Question: When updating my app for iOS7, the UI is appearing inside the status bar area. See "About Us" and the search button in the below image.

In iOS6, it starts in the correct place below the status bar. Note that I created this UI programmatically, not from a storyboard.
I found the below solution and put it in my view controller but it is not working:
'''
if ([self respondsToSelector:@selector(edgesForExtendedLayout)])
{
self.edgesForExtendedLayout = UIRectEdgeNone;
}
'''
My 'rootViewController' is tab bar i also tried the following without luck:
'''
if ([self respondsToSelector:@selector(edgesForExtendedLayout)])
{
self.tabBarController.edgesForExtendedLayout = UIRectEdgeNone;
}
'''
In my other storyboard app I was able to just deselect under bottom bar and under top bar. What can I do to achieve the same effect without storyboards?
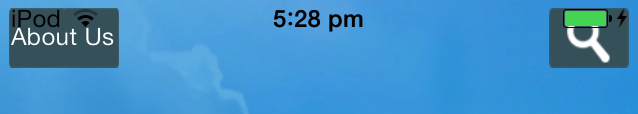
Answer: This is cross-posted from <URL>, but here is the full rundown on status bars, navigation bars, and container view controllers on iOS 7:
1. There is no way to preserve the iOS 6 style status bar layout. The status bar will always overlap your application on iOS 7
2. Do not confuse status bar appearance with status bar layout. The appearance (light or default) does not affect how the status bar is laid out (frame/height/overlap). It is important to note as well that the system status bar no longer has any background color. When the API refers to UIStatusBarStyleLightContent, they mean white text on a clear background. UIStatusBarStyleDefault is black text on a clear background.
3. Status bar appearance is controlled along one of two mutually-exclusive basis paths: you can either set them programmatically in the traditional manner, or UIKit will update the appearance for you based on some new properties of UIViewController. The latter option is on by default. Check your app's plist value for "ViewController-Based Status Bar Appearance" to see which one you're using. If you set this value to YES, every top-level view controller in your app (other than a standard UIKit container view controller) needs to override preferredStatusBarStyle, returning either the default or the light style. If you edit the plist value to NO, then you can manage the status bar appearance using the familiar UIApplication methods.
4. UINavigationController will alter the height of its UINavigationBar to either 44 points or 64 points, depending on a rather strange and undocumented set of constraints. If the UINavigationController detects that the top of its view's frame is visually contiguous with its UIWindow's top, then it draws its navigation bar with a height of 64 points. If its view's top is not contiguous with the UIWindow's top (even if off by only one point), then it draws its navigation bar in the "traditional" way with a height of 44 points. This logic is performed by UINavigationController even if it is several children down inside the view controller hierarchy of your application. There is no way to prevent this behavior.
5. If you supply a custom navigation bar background image that is only 44 points (88 pixels) tall, and the UINavigationController's view's bounds matches the UIWindow's bounds (as discussed in #4), the UINavigationController will draw your image in the frame (0,20,320,44), leaving 20 points of opaque black space above your custom image. This may confuse you into thinking you are a clever developer who bypassed rule #1, but you are mistaken. The navigation bar is still 64 points tall. Embedding a UINavigationController in a slide-to-reveal style view hierarchy makes this abundantly clear.
6. Beware of the confusingly-named edgesForExtendedLayout property of UIViewController. Adjusting edgesForExtendedLayout does nothing in most cases. The only way UIKit uses this property is if you add a view controller to a UINavigationController, then the UINavigationController uses edgesForExtendedLayout to determine whether or not its child view controller should be visible underneath the navigation bar / status bar area. Setting edgesForExtendedLayout on the UINavigationController itself does nothing to alter whether or not the UINavigationController has a 44 or 64 point high navigation bar area. See #4 for that logic. Similar layout logic applies to the bottom of your view when using a toolbar or UITabBarController.
7. If all you are trying to do is prevent your custom child view controller from underlapping the navigation bar when inside a UINavigationController, then set edgesForExtendedLayout to UIRectEdgeNone (or at least a mask that excludes UIRectEdgeTop). Set this value as early as possible in the life cycle of your view controller.
8. UINavigationController and UITabBarController will also try to pad the contentInsets of table views and collection views in its subview hierarchy. It does this in a manner similar to the status bar logic from #4. There is a programmatic way of preventing this, by setting automaticallyAdjustsScrollViewInsets to NO for your table views and collection views (it defaults to YES). This posed some serious problems for Whisper and Riposte, since we use contentInset adjustments to control the layout of table views in response to toolbar and keyboard movements.
9. To reiterate: there is no way to return to iOS 6 style status bar layout logic. In order to approximate this, you have to move all the view controllers of your app into a container view that is offset by 20 points from the top of the screen, leaving an intentionally black view behind the status bar to simulate the old appearance. This is the method we ended up using in Riposte and Whisper.
10. Apple is pushing very hard to ensure that you don't try to do #9. They want us to redesign all our apps to underlap the status bar. There are many cogent arguments, however, for both user experience and technical reasons, why this is not always a good idea. You should do what is best for your users and not simply follow the whimsy of the platform.